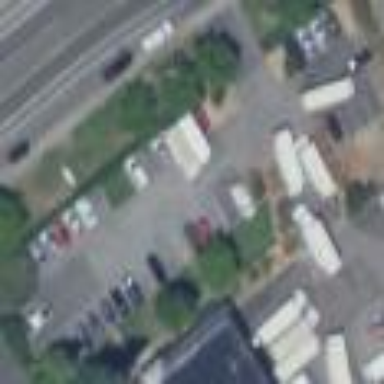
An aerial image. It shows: Parking area with asphalt surface.